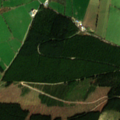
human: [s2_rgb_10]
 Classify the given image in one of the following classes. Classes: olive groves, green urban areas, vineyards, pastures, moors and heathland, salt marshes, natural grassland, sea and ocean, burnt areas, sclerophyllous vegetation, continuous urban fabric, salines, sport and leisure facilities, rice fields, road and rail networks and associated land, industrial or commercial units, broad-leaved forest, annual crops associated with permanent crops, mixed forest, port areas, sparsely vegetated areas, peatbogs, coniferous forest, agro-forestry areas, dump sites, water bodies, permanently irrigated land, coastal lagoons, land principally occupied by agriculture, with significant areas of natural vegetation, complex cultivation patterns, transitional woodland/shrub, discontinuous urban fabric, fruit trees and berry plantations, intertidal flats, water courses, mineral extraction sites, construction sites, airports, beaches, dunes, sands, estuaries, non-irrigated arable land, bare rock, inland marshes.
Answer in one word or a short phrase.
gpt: pastures, coniferous forest